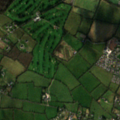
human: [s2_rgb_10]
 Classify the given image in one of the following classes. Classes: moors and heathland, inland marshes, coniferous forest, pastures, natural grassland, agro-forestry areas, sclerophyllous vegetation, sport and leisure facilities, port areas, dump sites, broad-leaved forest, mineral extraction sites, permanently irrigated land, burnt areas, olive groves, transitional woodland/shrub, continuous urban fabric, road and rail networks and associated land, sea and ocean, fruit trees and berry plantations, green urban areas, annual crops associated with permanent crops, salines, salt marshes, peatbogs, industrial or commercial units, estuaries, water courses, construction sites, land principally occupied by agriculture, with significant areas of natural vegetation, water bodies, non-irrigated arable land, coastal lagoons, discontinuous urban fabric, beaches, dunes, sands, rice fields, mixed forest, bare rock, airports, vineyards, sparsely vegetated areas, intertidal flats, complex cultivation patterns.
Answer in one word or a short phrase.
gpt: discontinuous urban fabric, sport and leisure facilities, pastures